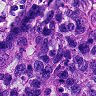
Metastatic tissue present: yes